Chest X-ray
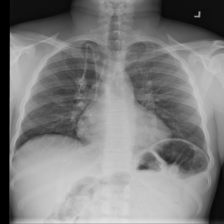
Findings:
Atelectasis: negative
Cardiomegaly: negative
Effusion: negative
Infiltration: negative
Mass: negative
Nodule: negative
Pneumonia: negative
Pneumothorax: negative
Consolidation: negative
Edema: negative
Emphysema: negative
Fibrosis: negative
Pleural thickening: negative
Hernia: negative